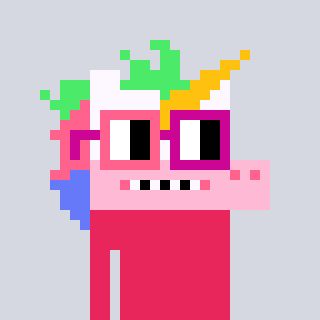
a pixel art character with square pink and red glasses, a unicorn-shaped head and a redpinkish-colored body on a cool background